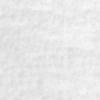
Label: no_change